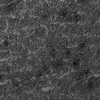
Atmospheric dust classification: not_dusty